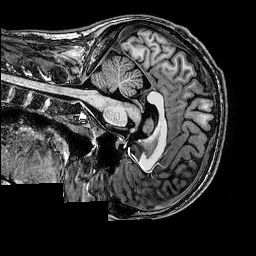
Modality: T1w
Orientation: sagittal
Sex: male